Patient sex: M
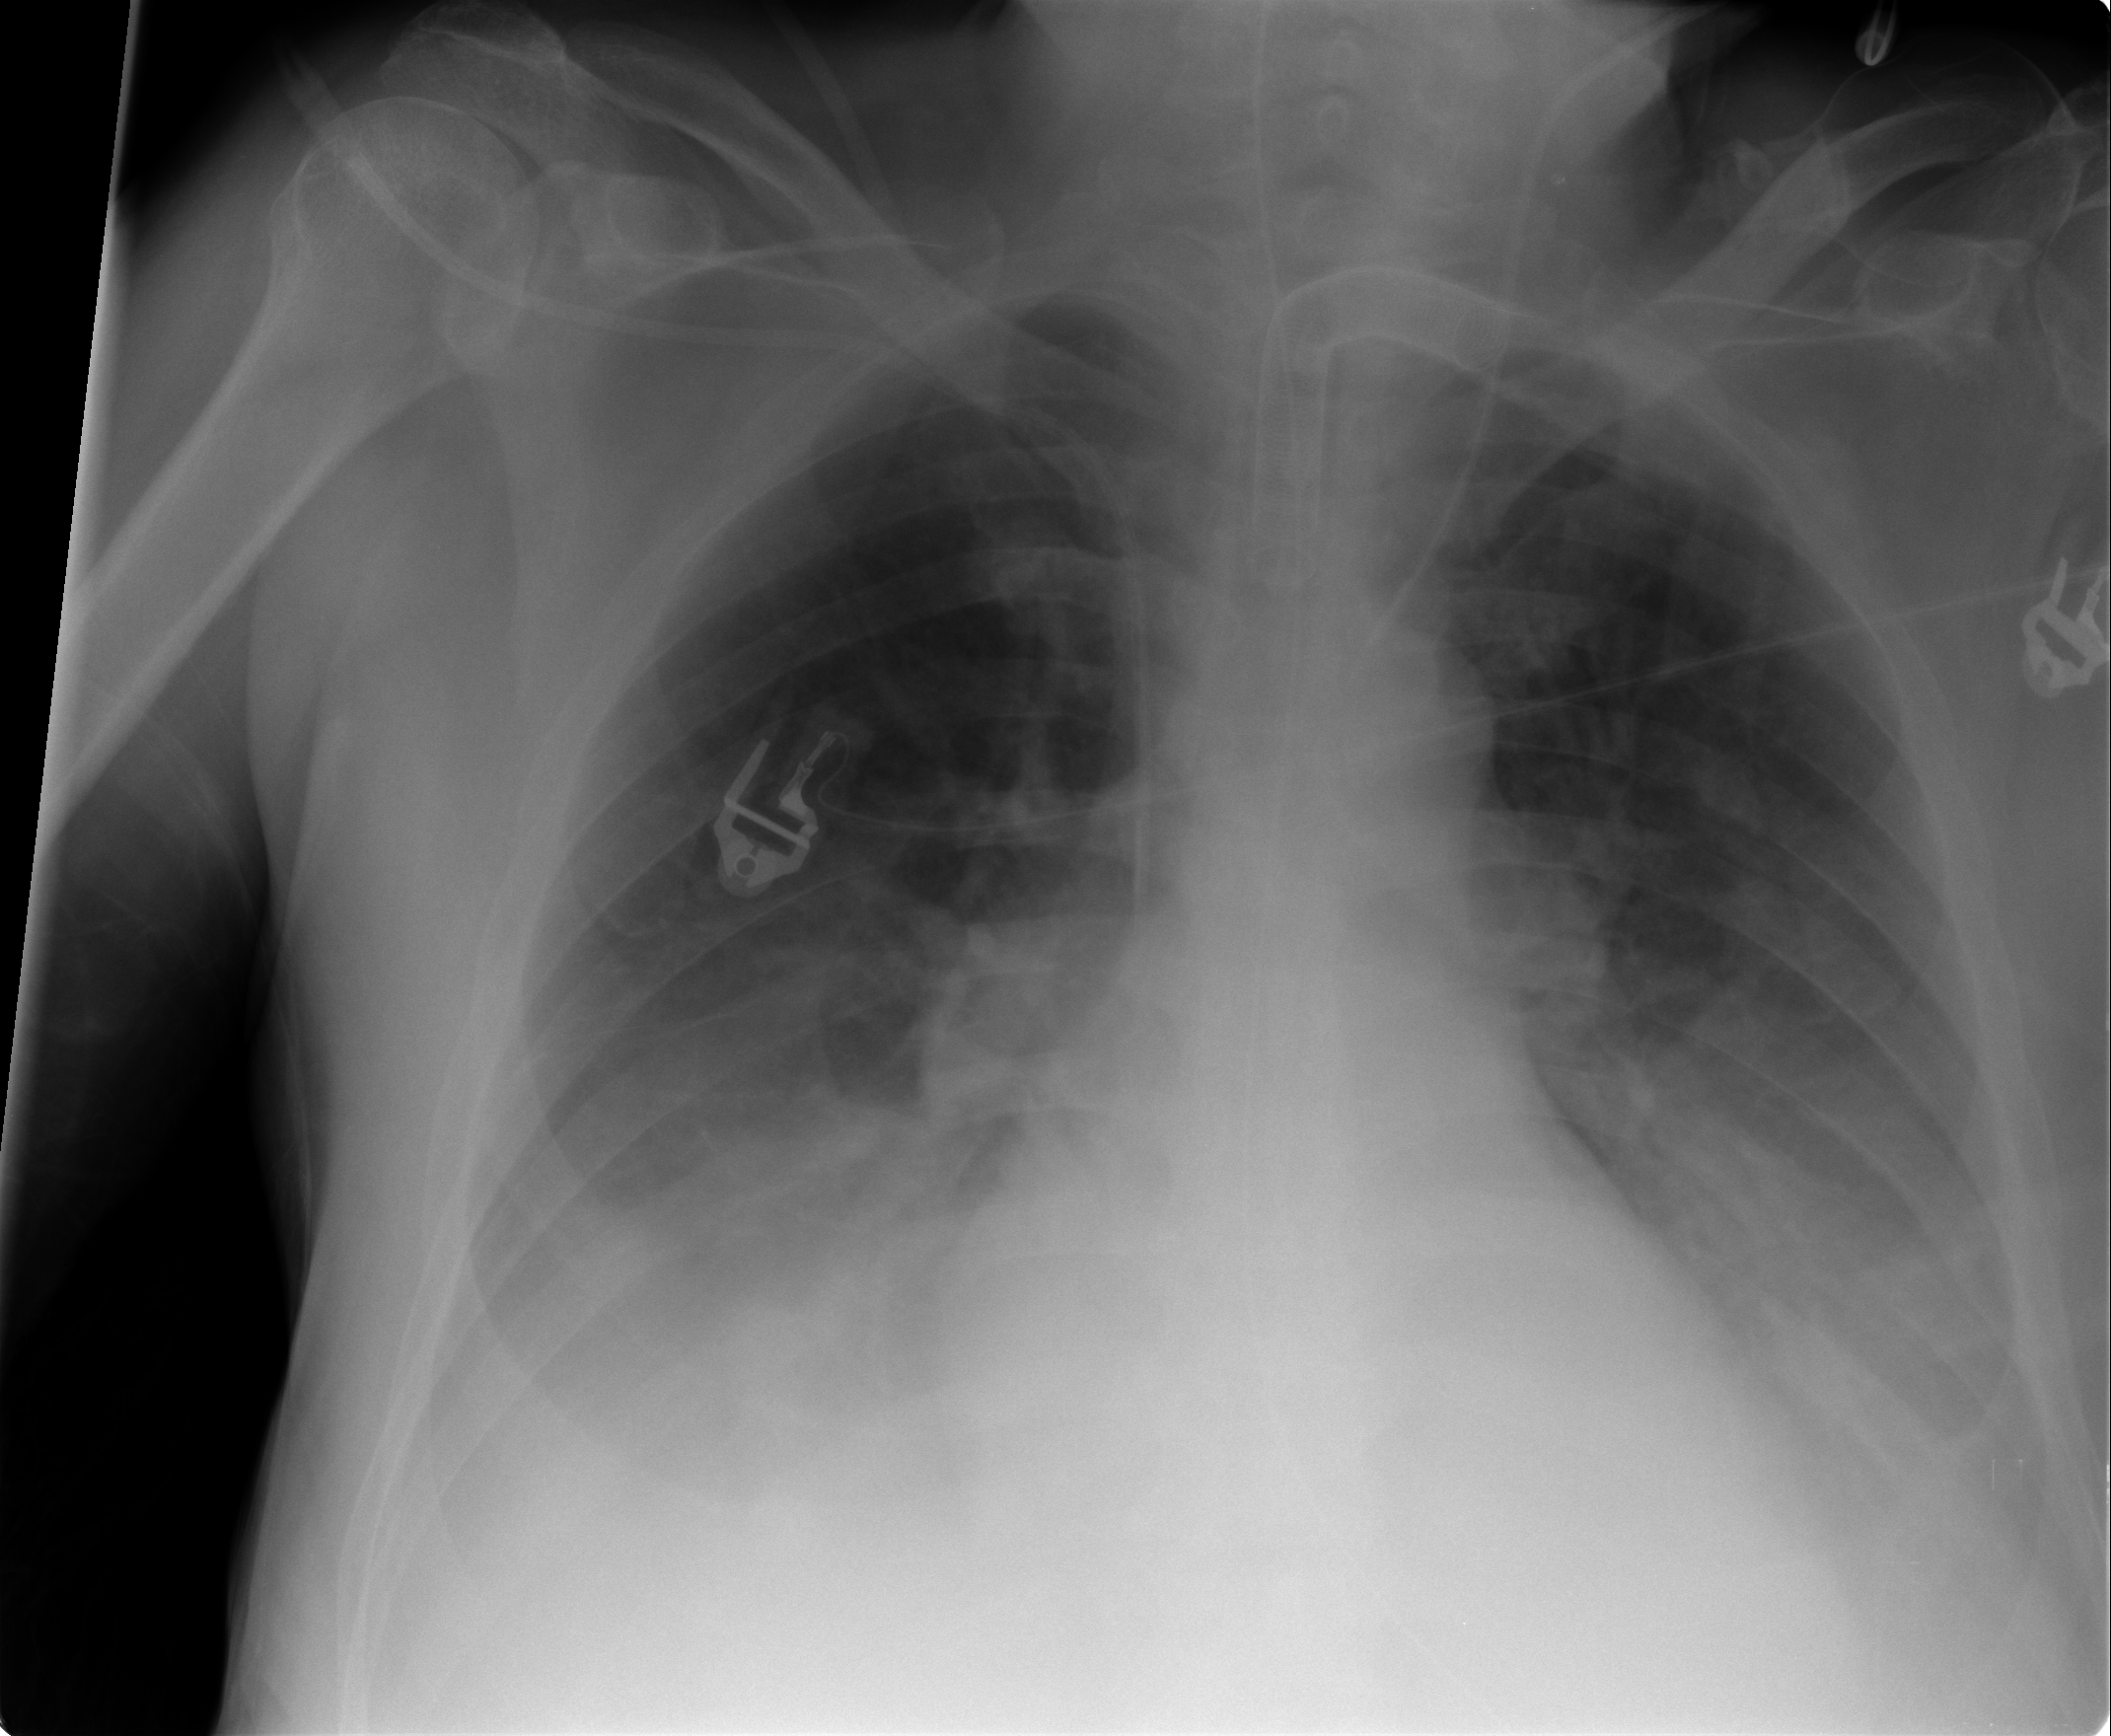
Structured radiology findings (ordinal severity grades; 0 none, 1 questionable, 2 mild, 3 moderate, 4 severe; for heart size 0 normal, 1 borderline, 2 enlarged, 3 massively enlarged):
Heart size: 2
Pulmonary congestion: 2
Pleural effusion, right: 3
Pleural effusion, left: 3
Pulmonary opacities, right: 0
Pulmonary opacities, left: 0
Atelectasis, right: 2
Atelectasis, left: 2